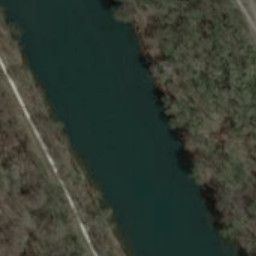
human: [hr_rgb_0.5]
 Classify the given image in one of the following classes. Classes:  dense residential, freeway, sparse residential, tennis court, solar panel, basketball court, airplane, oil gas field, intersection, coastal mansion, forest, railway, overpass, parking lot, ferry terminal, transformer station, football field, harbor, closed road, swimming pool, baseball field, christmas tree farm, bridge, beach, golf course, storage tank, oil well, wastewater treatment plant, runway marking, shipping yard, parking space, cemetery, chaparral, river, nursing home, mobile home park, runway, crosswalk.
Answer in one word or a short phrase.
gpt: river